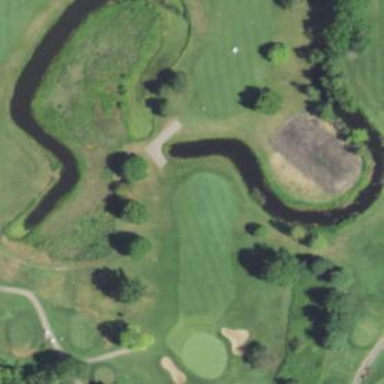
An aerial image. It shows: Water hazard on golf course.